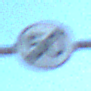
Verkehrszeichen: EndeGeschwindigkeit50
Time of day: MorningAfternoon
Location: Outdoor (Urban)
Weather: Clear
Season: NotSpecified
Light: Natural